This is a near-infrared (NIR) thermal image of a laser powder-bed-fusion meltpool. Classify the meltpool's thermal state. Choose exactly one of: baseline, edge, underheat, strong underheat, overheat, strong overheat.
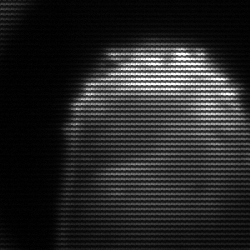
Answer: edge